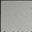
Piece: xx